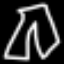
Label: pants